Question: I have a Main Form which dows calculations and opens and closes projects created by a user.
When the user clicks on the Open Project button under File, a form called Open Project opens as below which allows a user to load a project:

Now, I want to pass the data from this form into the main form after clicking OK.
The problem I am having is that the Main Form is already open.
Any solution to this problem would be hghly appreciated.
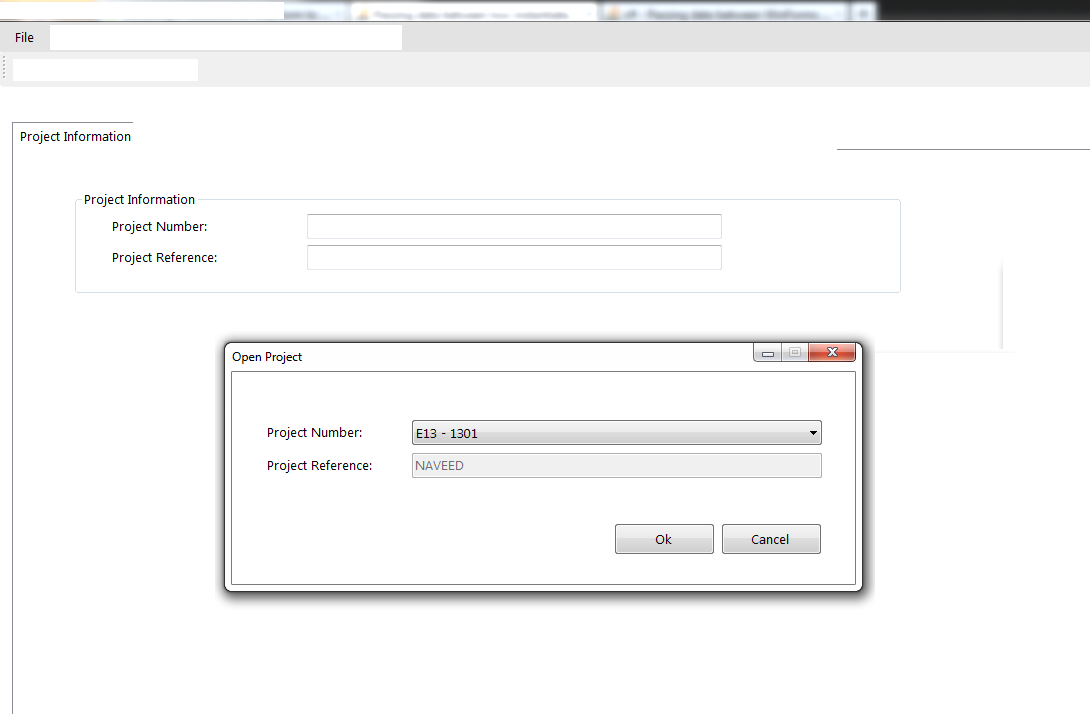
Answer: Try to create a 'Properties' in 'Open Project Form'
'''
private void openButton_Click(object sender, EventArgs e)
{
using(var f = new Open_Project_Form())
{
f.ProjectReference = projectRefrencetTextBox.Text;
f.ProjectNo = projectNoTextBox.Text;
f.ShowDialog();
}
}
'''
'''
public string ProjectReference { get; set; }
public string ProjectNo { get; set; }
private void Open_Project_Form_Load(object sender, EventArgs e)
{
projectRefrenceComboBox.Text = ProjectReference;
projectNoTextBox.Text = ProjectReference;
}
'''
---
# UPDATE
I misinterpreted the question. My previous answer is from 'MainForm' to 'OpenProjectForm' this time is from 'OpenProjectForm' to 'MainForm'
'''
//Properties for MainForm
public string ProjectReference { get; set; }
public string ProjectNo { get; set; }
private void openButton_Click(object sender, EventArgs e)
{
using(var f = new Open_Project_Form() { Owner = this })
{
f.ShowDialog();
if (f.DialogResult == DialogResult.OK)
{
projectRefrencetTextBox.Text = ProjectReference;
projectNoTextBox.Text = ProjectNo;
}
}
}
'''
Take note that you have a 'okButton' and 'cancelButton'
'''
private void Open_Project_Form_Load(object sender, EventArgs e)
{
okButton.DialogResult = DialogResult.OK;
this.AcceptButton = okButton;
this.CancelButton = cancelButton;
}
'''
Now, in 'okButton_Click event'
'''
private void okButton_Click(object sender, EventArgs e)
{
var f = Owner as MainForm;
if (f == null) return;
f.ProjectReference = projectRefrenceComboBox.Text;
f.ProjectNo = projectNoTextBox.Text;
Close();
}
'''
Reference:
- <URL>
Hope it will helps you.